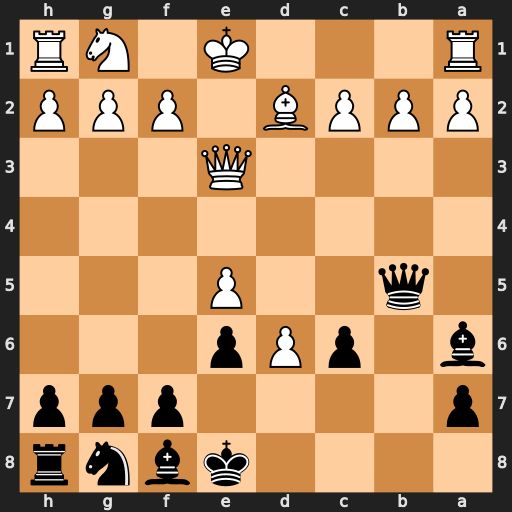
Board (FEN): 4kbnr/p4ppp/b1pPp3/1q2P3/8/4Q3/PPPB1PPP/R3K1NR
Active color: b
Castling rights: KQk
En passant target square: -
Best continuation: Qf1#